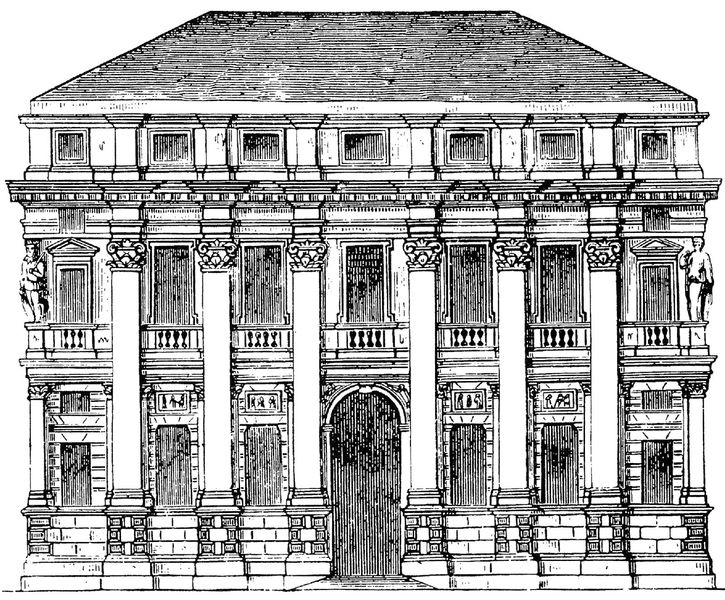
Titel: Palazzo Valmarana
Künstler: Andrea Palladio
Standort: Vicenza (EU - I - Venetien)
Schlagwörter: kämpfer, fenster, pfeiler, säule, säulen, tür, zeichnung, dach, gebäude, haus, architektur, sockel, steine, figur, renaissance, dachziegel, skulptur, balkon, bogen, fassade, ziegel, grafik, linien, pilaster, geländer, plastik, balkone, eingang, fugen, balustrade, schraffur, stich, kapitelle, portal, schein, gesims, portikus, gebäud, etagen, korinthisch, bauwerk, aufriss, piano nobile, satteldach, sockelzone, gesimse, korithisch, pilster, fassadenfigur, frontsicht, zeichnungstich